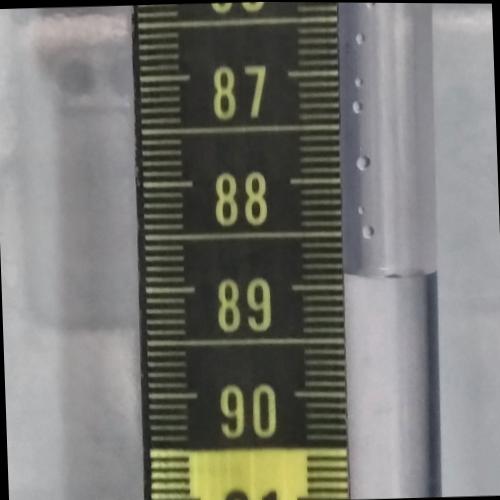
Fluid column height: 88.9 cm